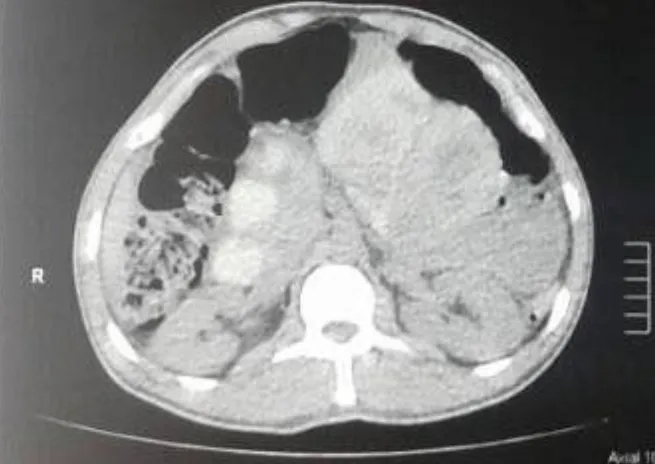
CT scan of the abdomen showing dilated bowel loops and inflammatory mass on the right iliac fossa.
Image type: radiology (ct)